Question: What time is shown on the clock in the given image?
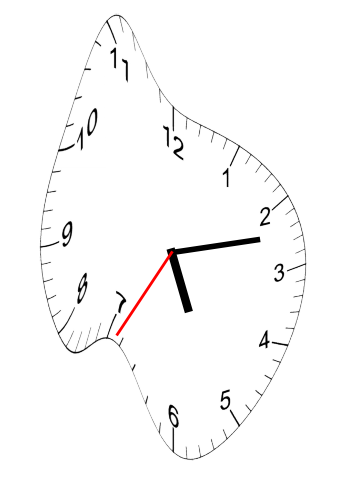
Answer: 05:12:35